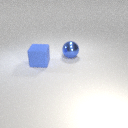
large blue rubber cube to the left of large blue metal sphere